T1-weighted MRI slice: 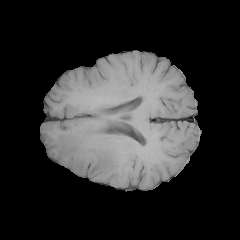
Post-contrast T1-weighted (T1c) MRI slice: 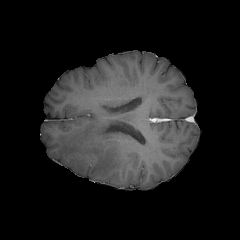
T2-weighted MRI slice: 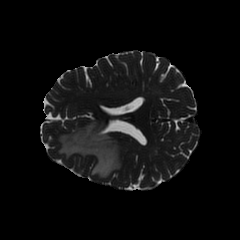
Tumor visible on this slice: yes